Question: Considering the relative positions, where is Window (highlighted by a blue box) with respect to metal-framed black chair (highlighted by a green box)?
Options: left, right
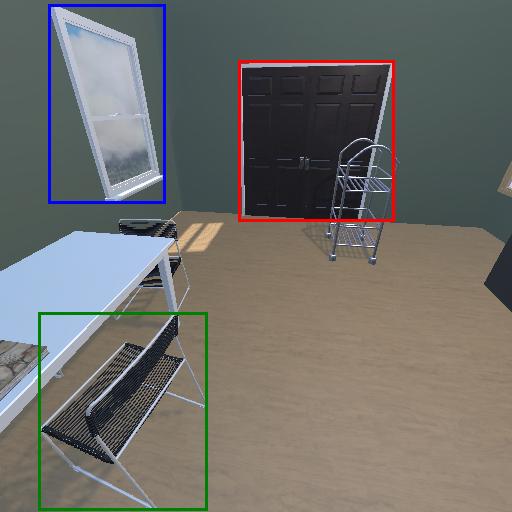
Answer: left